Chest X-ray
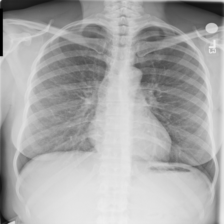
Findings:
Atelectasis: negative
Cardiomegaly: negative
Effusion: negative
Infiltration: negative
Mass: negative
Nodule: negative
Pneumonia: negative
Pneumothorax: negative
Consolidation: negative
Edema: negative
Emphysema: negative
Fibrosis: negative
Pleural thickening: negative
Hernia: negative